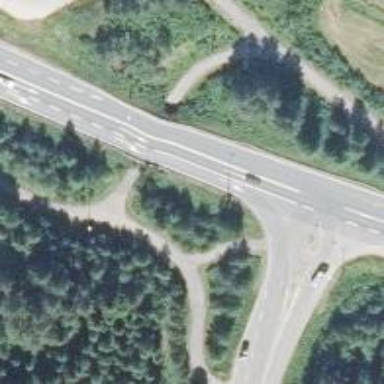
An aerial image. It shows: Trunk highway bridge with asphalt surface.